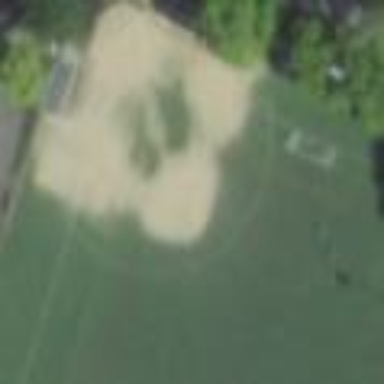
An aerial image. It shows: Softball field.